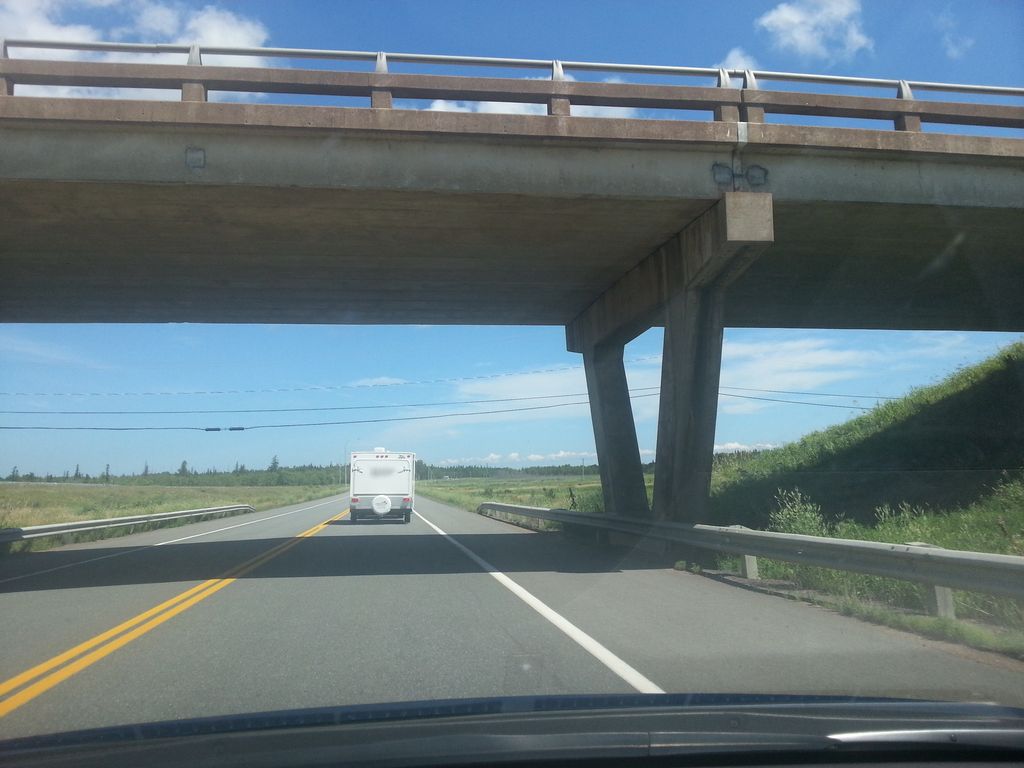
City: charlottetown